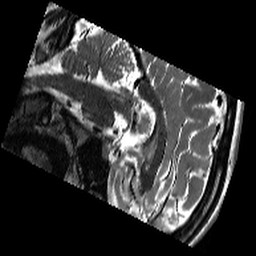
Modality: T2w
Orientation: sagittal